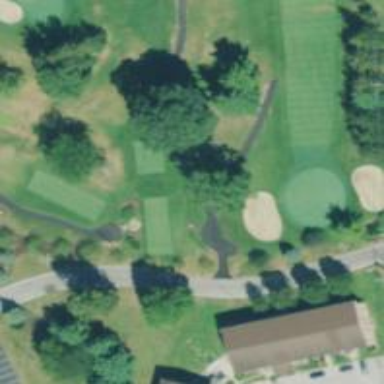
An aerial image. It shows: Path designated for golf carts.